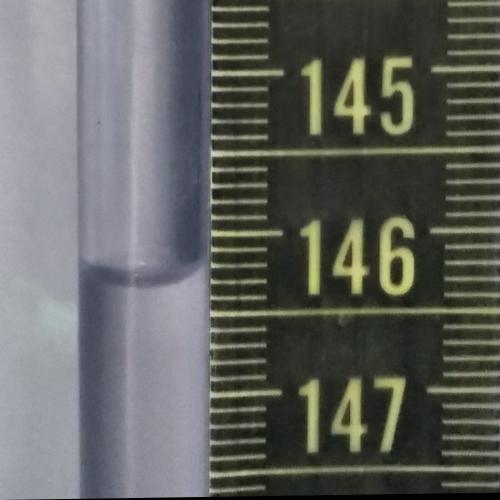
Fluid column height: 146.3 cm